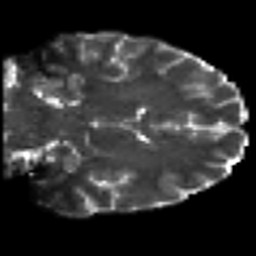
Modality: T2w
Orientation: coronal
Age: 25
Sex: male
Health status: healthy
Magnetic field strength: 3 T
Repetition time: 8.4 s
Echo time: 0.0926 s